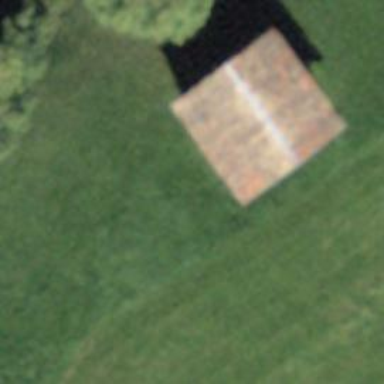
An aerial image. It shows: Rural barn.